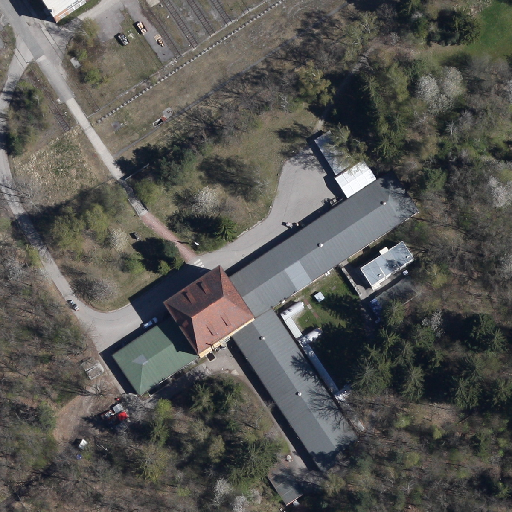
Referring expression: car in the parking area